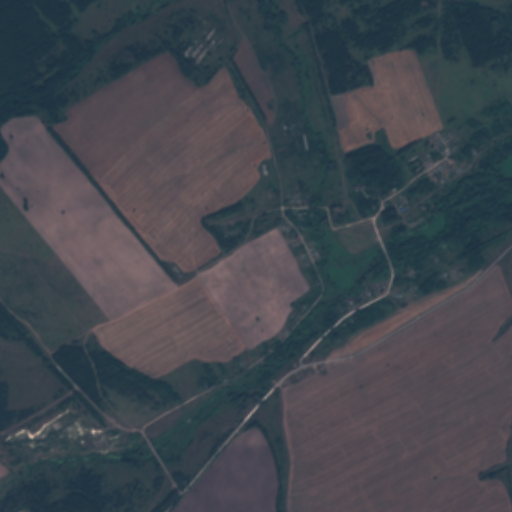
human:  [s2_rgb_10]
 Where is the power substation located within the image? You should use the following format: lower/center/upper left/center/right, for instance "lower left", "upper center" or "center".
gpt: The power substation is located in the center right of the image.
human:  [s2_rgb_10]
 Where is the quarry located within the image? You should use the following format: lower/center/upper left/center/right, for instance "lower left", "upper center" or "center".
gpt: The quarry is located in the lower left of the image.
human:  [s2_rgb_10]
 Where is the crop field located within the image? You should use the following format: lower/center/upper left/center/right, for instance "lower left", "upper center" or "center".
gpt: There is no crop field in the image.